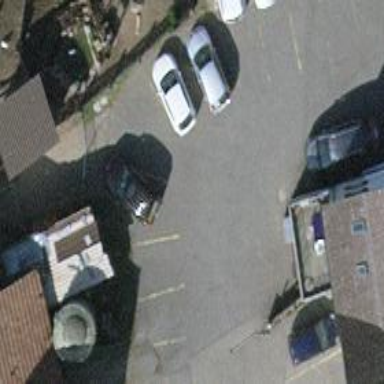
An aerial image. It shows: Parking aisle designated as service road.